八年级 · 解析几何
小欣在学习了反比例函数的图象与性质后,进一步研究了函数${y}=frac{1}{{x}+1}$的图象与性质.其研究过程如下:(1)绘制函数图象.(1)列表:下表是$x$与$y$的几组对应值,其中$m=underline{1}$;|$x$|$cdots$|-4|-3|-2|$-frac{3}{2}$|$-frac{4}{3}$|$-frac{2}{3}$|$-frac{1}{2}$|0|1|2|$cdots$||:---:|:---:|:---:|:---:|:---:|:---:|:---:|:---:|:---:|:---:|:---:|:---:|:---:||$y$|$cdots$|$-frac{1}{3}$|$-frac{1}{2}$|-1|-2|-3|3|2|$m$|$frac{1}{2}$|$frac{1}{3}$|$cdots$|(2)描点:根据表中的数值描点$(x,y)$,请补充描出点$(0,m)$;(3)连线:用平滑的曲线顺次连接各点,请把图象补充完整.(2)探究函数性质.判断下列说法是否正确(正确的填“$、$”,错误的填“$times$”).(1)函数值$y$随$x$的增大而减小;$qquad$(2)函数图象关于原点对称;$times$(3)函数图象与直线$x=-1$没有交点.$qquad$（3）请你根据图象再写一条此函数的性质:当$x>-1$时,函数值$y$随$x$的增大而减小.
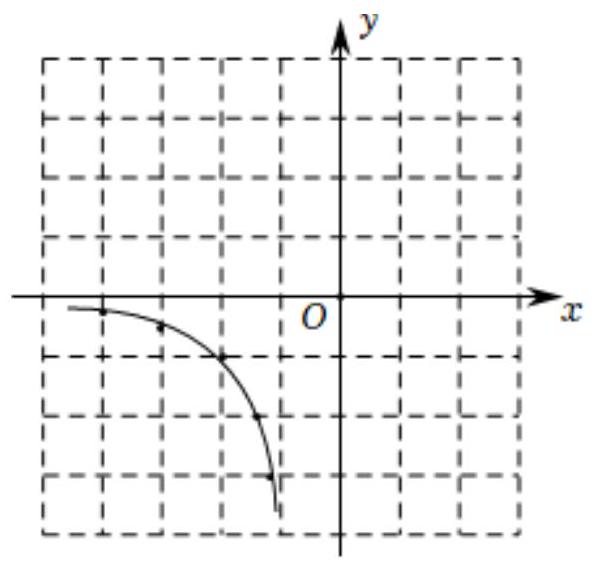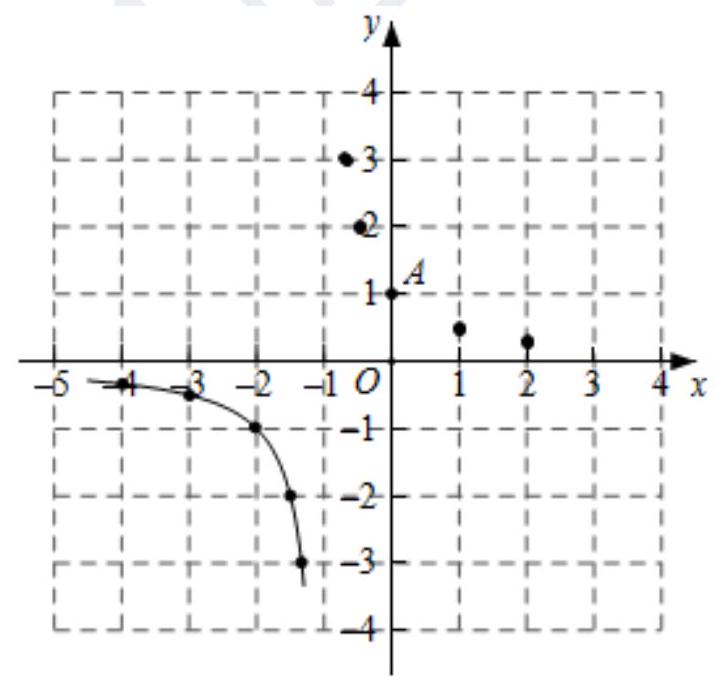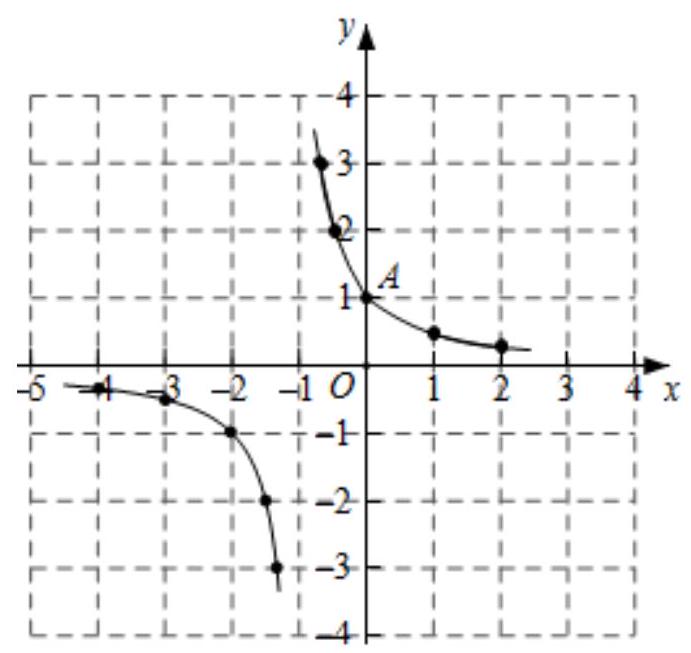
答案: (1)(1)将$x=0$代入即得$m$的值;(2)描出$(0,1)$即可;(3)把描出的点用平滑的曲线顺次连接即可;(2)根据图象,数形结合即可判断.(3)观察图象即可求得.【解析】解：(1)(1)$x=0$时,$y=frac{1}{0+1}=1$,$thereforem=1$,故答案为:1;(2)如图:$becausem=1$,$thereforeA$即为补充描出点;(3)补充图象如图:(2)根据函数图象可得:(1)每一个分支上,函数值$y$随$x$的增大而减小,故(1)错误,应为$times$,(2)图象关于$(-1,0)$对称，故(2)错误，应为$times$,(3)$x=-1$时,$frac{1}{{x}+1}$无意义,函数图象与直线$x=-1$没有交点,应为$sqrt{}$.故答案为:$times,times,sqrt{}$.(3)观察图象,当$x>-1$时,函数值$y$随$x$的增大而减小;故答案为:当$x>-1$时,函数值$y$随$x$的增大而减小.【点睛】本题考查函数的图形及性质,解题的关键是熟练掌握研究函数的方法:用列表、描点、连线作出图象,再数形结合研究函数性质.